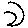
Label: moon